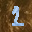
Label: 1